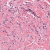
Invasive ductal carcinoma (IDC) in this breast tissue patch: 1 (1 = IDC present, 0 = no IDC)